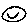
Label: smiley face